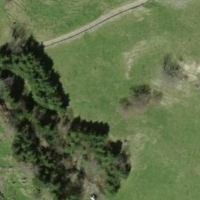
EUNIS habitat code: 24
Species observed at this site:
Primula veris
Veronica chamaedrys
Campanula trachelium